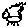
Label: cat